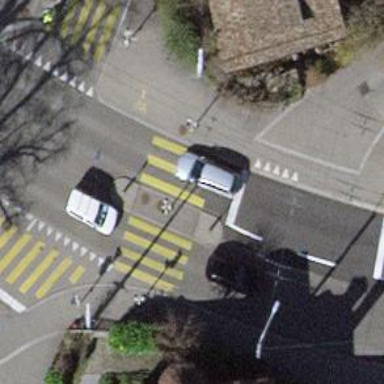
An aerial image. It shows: Road with traffic signals and zebra crossing with traffic signals.